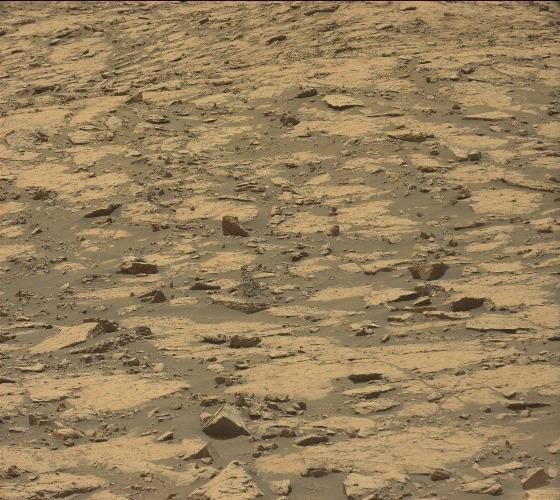
Terrain classes present: Bedrock, Gravel / Sand / Soil, Rock, Shadow